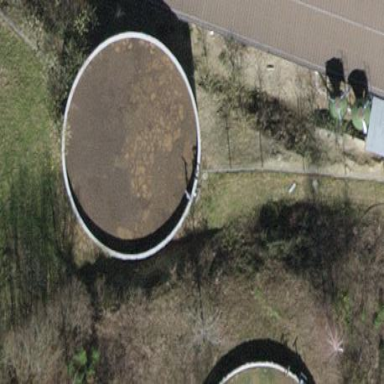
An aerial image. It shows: Silo.